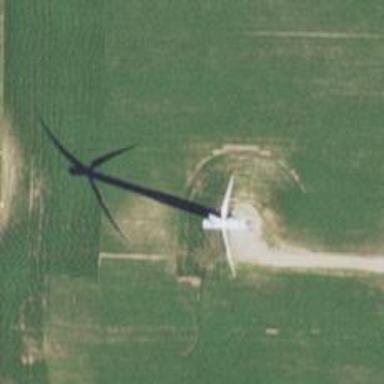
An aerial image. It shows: Wind power generator utilizing wind turbines.